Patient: sex M, age 76
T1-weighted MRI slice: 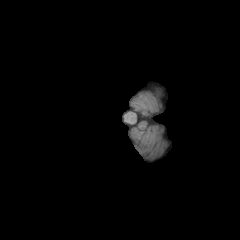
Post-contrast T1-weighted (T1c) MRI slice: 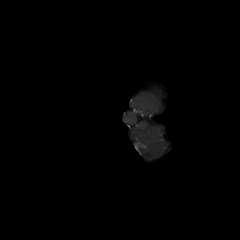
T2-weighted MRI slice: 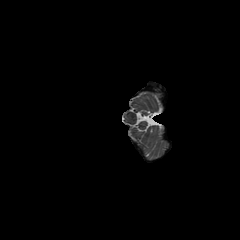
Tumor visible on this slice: no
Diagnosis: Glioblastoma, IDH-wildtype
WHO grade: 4